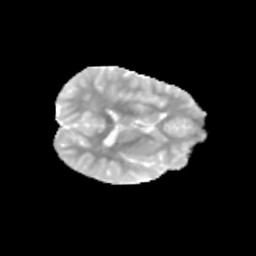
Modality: MD
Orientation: axial
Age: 9
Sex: female
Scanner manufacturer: siemens
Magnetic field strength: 3 T
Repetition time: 3.8 s
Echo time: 0.07 s